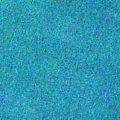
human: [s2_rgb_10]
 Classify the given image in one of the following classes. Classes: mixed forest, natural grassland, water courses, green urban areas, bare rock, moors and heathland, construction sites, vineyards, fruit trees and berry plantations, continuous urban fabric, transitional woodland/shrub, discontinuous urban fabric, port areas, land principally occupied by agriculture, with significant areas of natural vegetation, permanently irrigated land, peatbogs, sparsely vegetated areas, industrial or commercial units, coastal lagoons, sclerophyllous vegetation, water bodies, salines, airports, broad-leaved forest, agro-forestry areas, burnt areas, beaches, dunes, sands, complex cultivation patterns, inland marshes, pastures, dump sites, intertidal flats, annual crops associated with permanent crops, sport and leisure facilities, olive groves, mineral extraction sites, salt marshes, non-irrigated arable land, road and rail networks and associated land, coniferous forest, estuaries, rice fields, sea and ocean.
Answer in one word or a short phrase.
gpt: sea and ocean